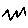
Label: zigzag